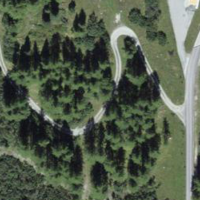
EUNIS habitat code: 43
Species observed at this site:
Hesperia comma
Papilio machaon
Erebia tyndarus
Parnassius phoebus
Parnassius apollo
Pyrgus cacaliae
Fabriciana niobe